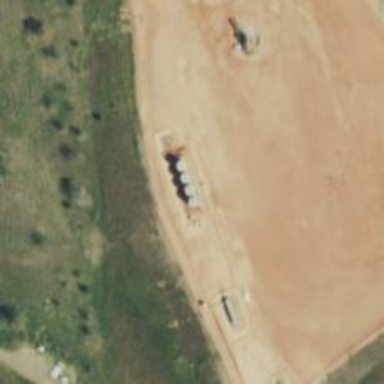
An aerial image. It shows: Storage tank that is man-made.